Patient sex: M
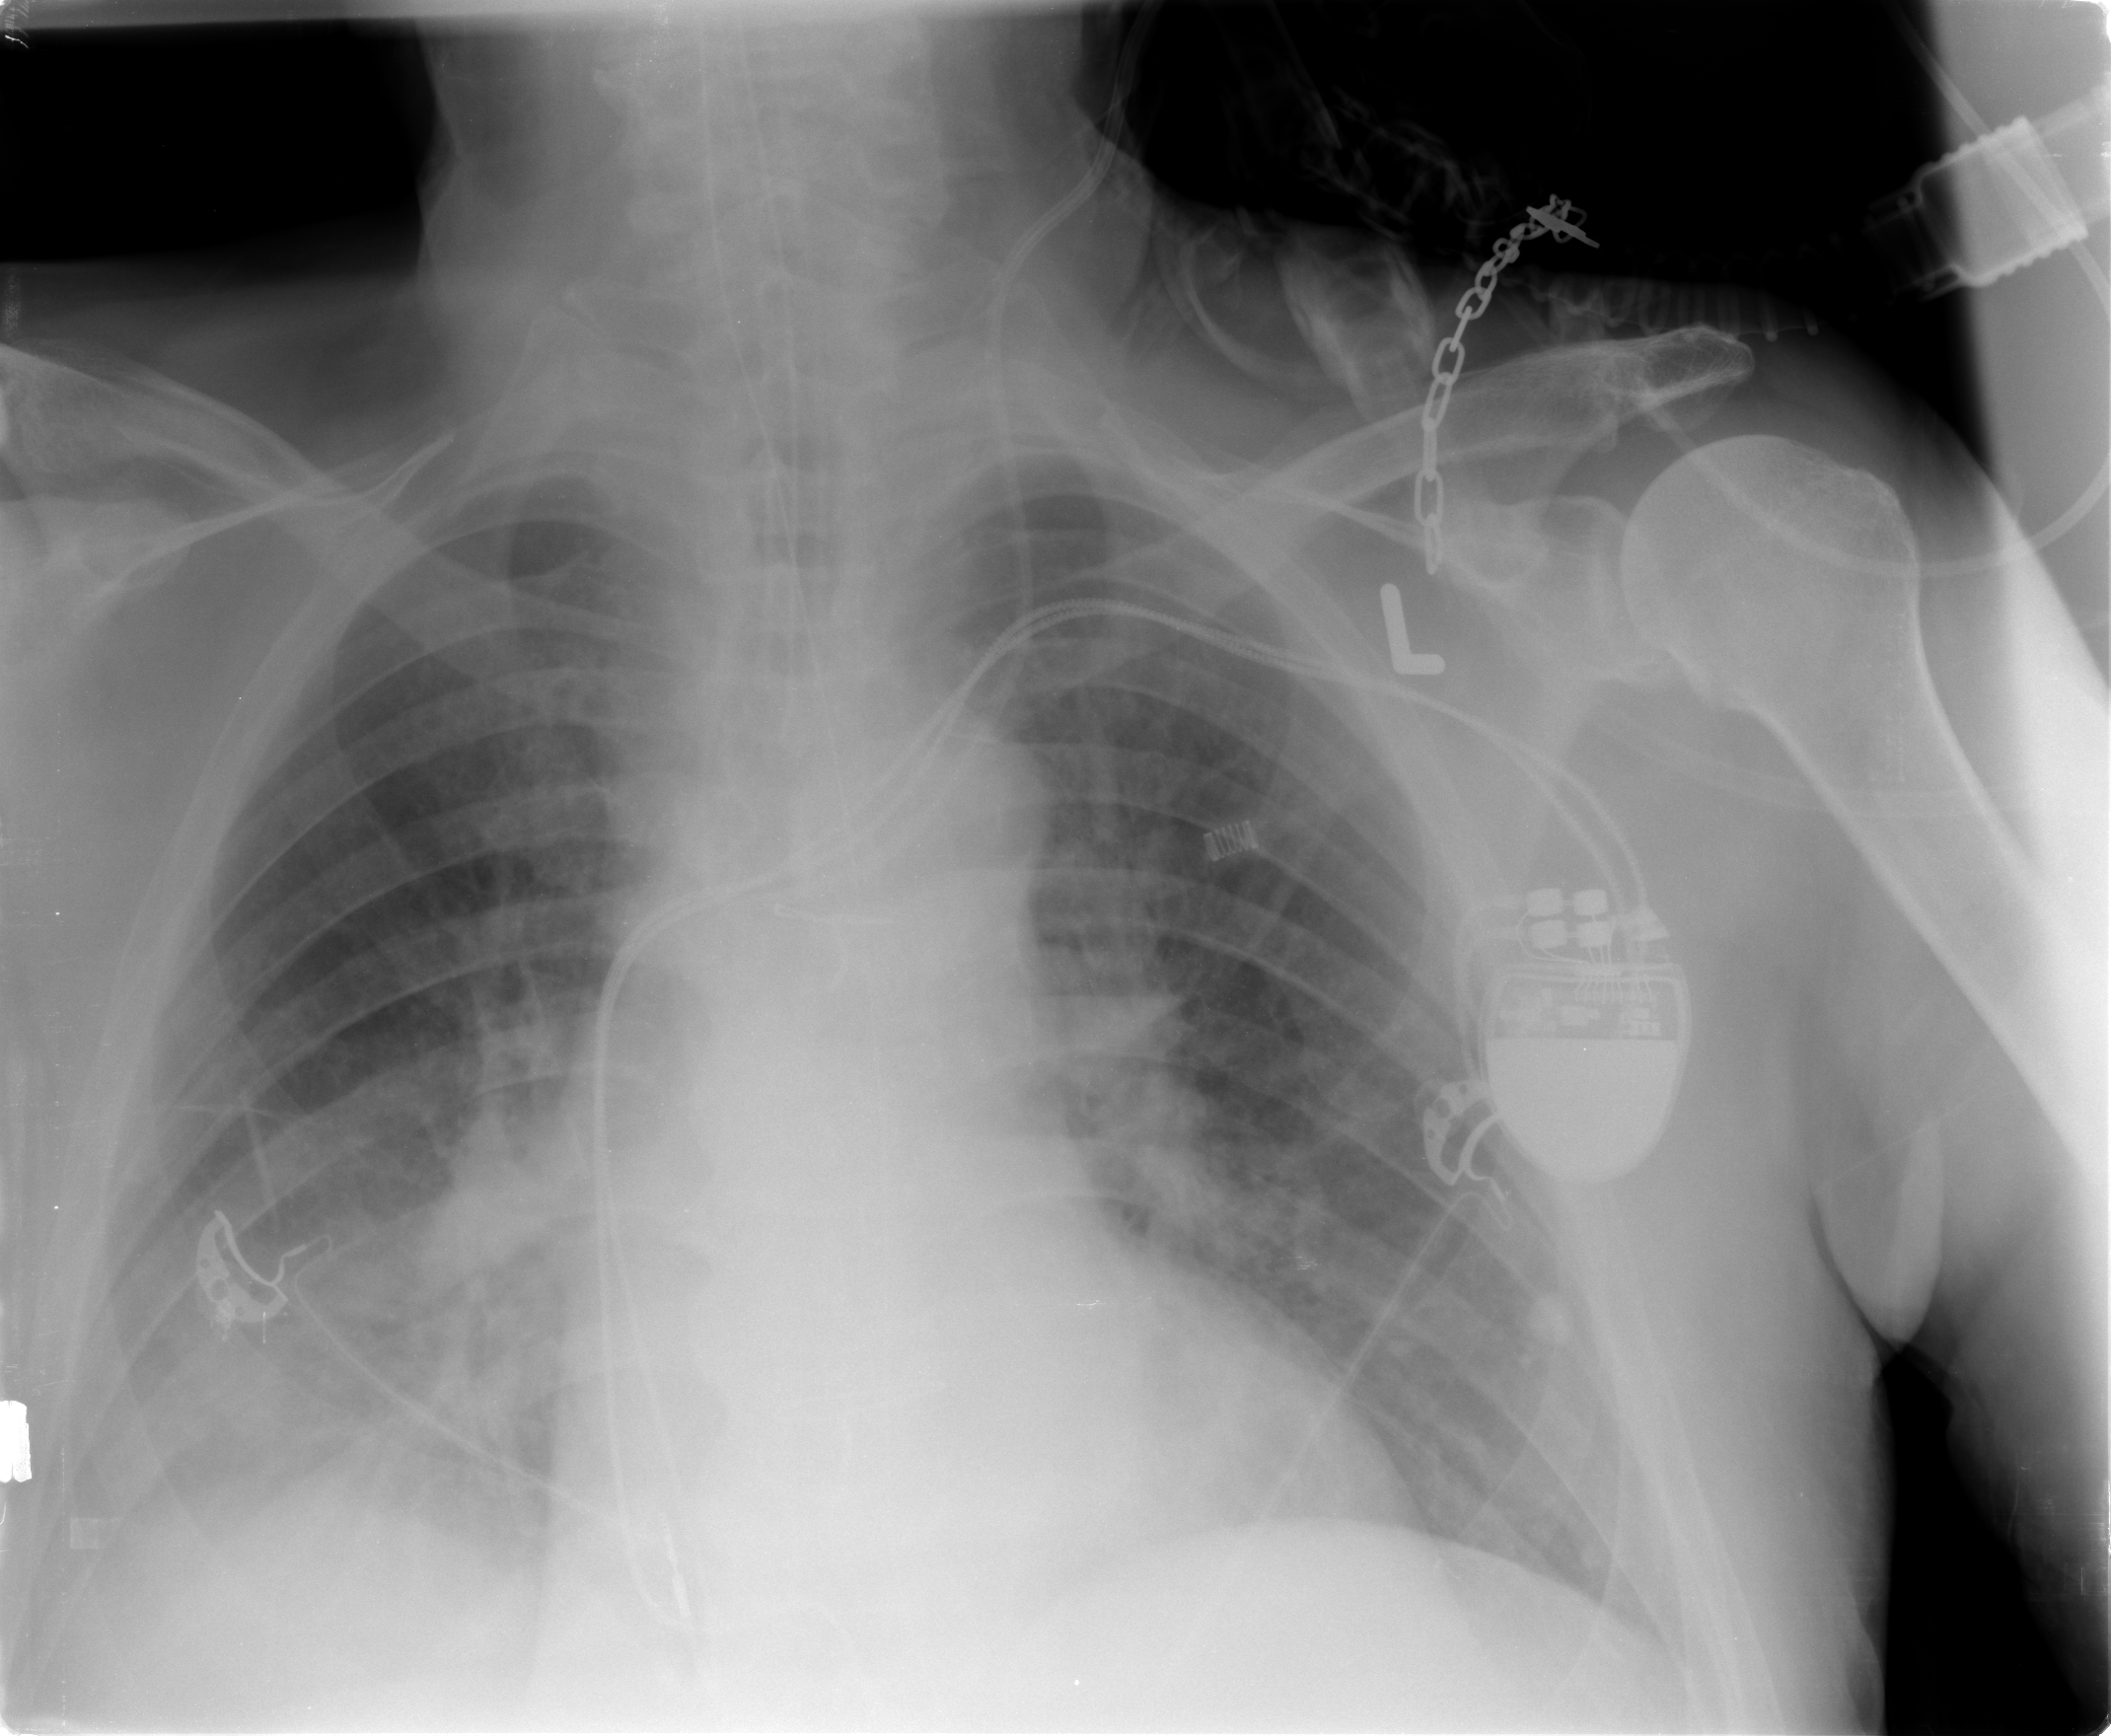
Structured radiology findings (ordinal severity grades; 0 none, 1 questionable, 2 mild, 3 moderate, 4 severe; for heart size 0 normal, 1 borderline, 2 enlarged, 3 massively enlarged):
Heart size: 1
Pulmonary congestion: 2
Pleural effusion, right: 2
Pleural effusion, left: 0
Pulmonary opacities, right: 2
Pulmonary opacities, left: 1
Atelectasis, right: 2
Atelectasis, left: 1